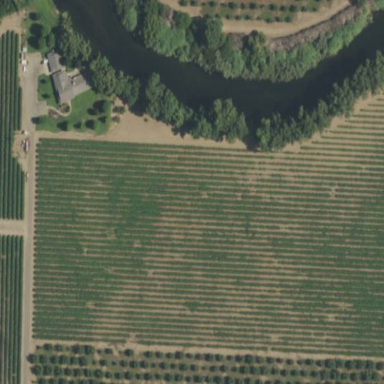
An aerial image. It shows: Orchard with field cropland.